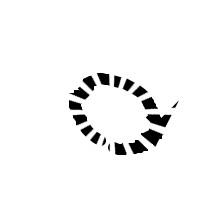
Shape: circle